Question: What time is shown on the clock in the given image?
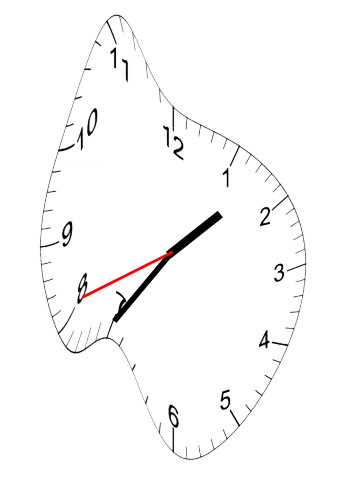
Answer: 01:35:41